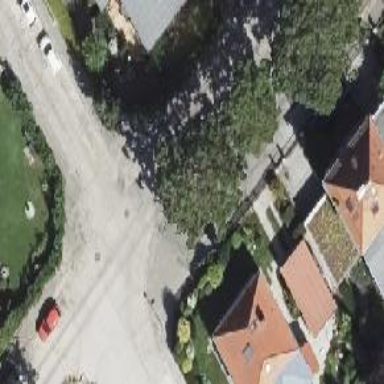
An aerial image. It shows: Residential road with concrete plates. Sidewalks are available on both sides.